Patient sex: M
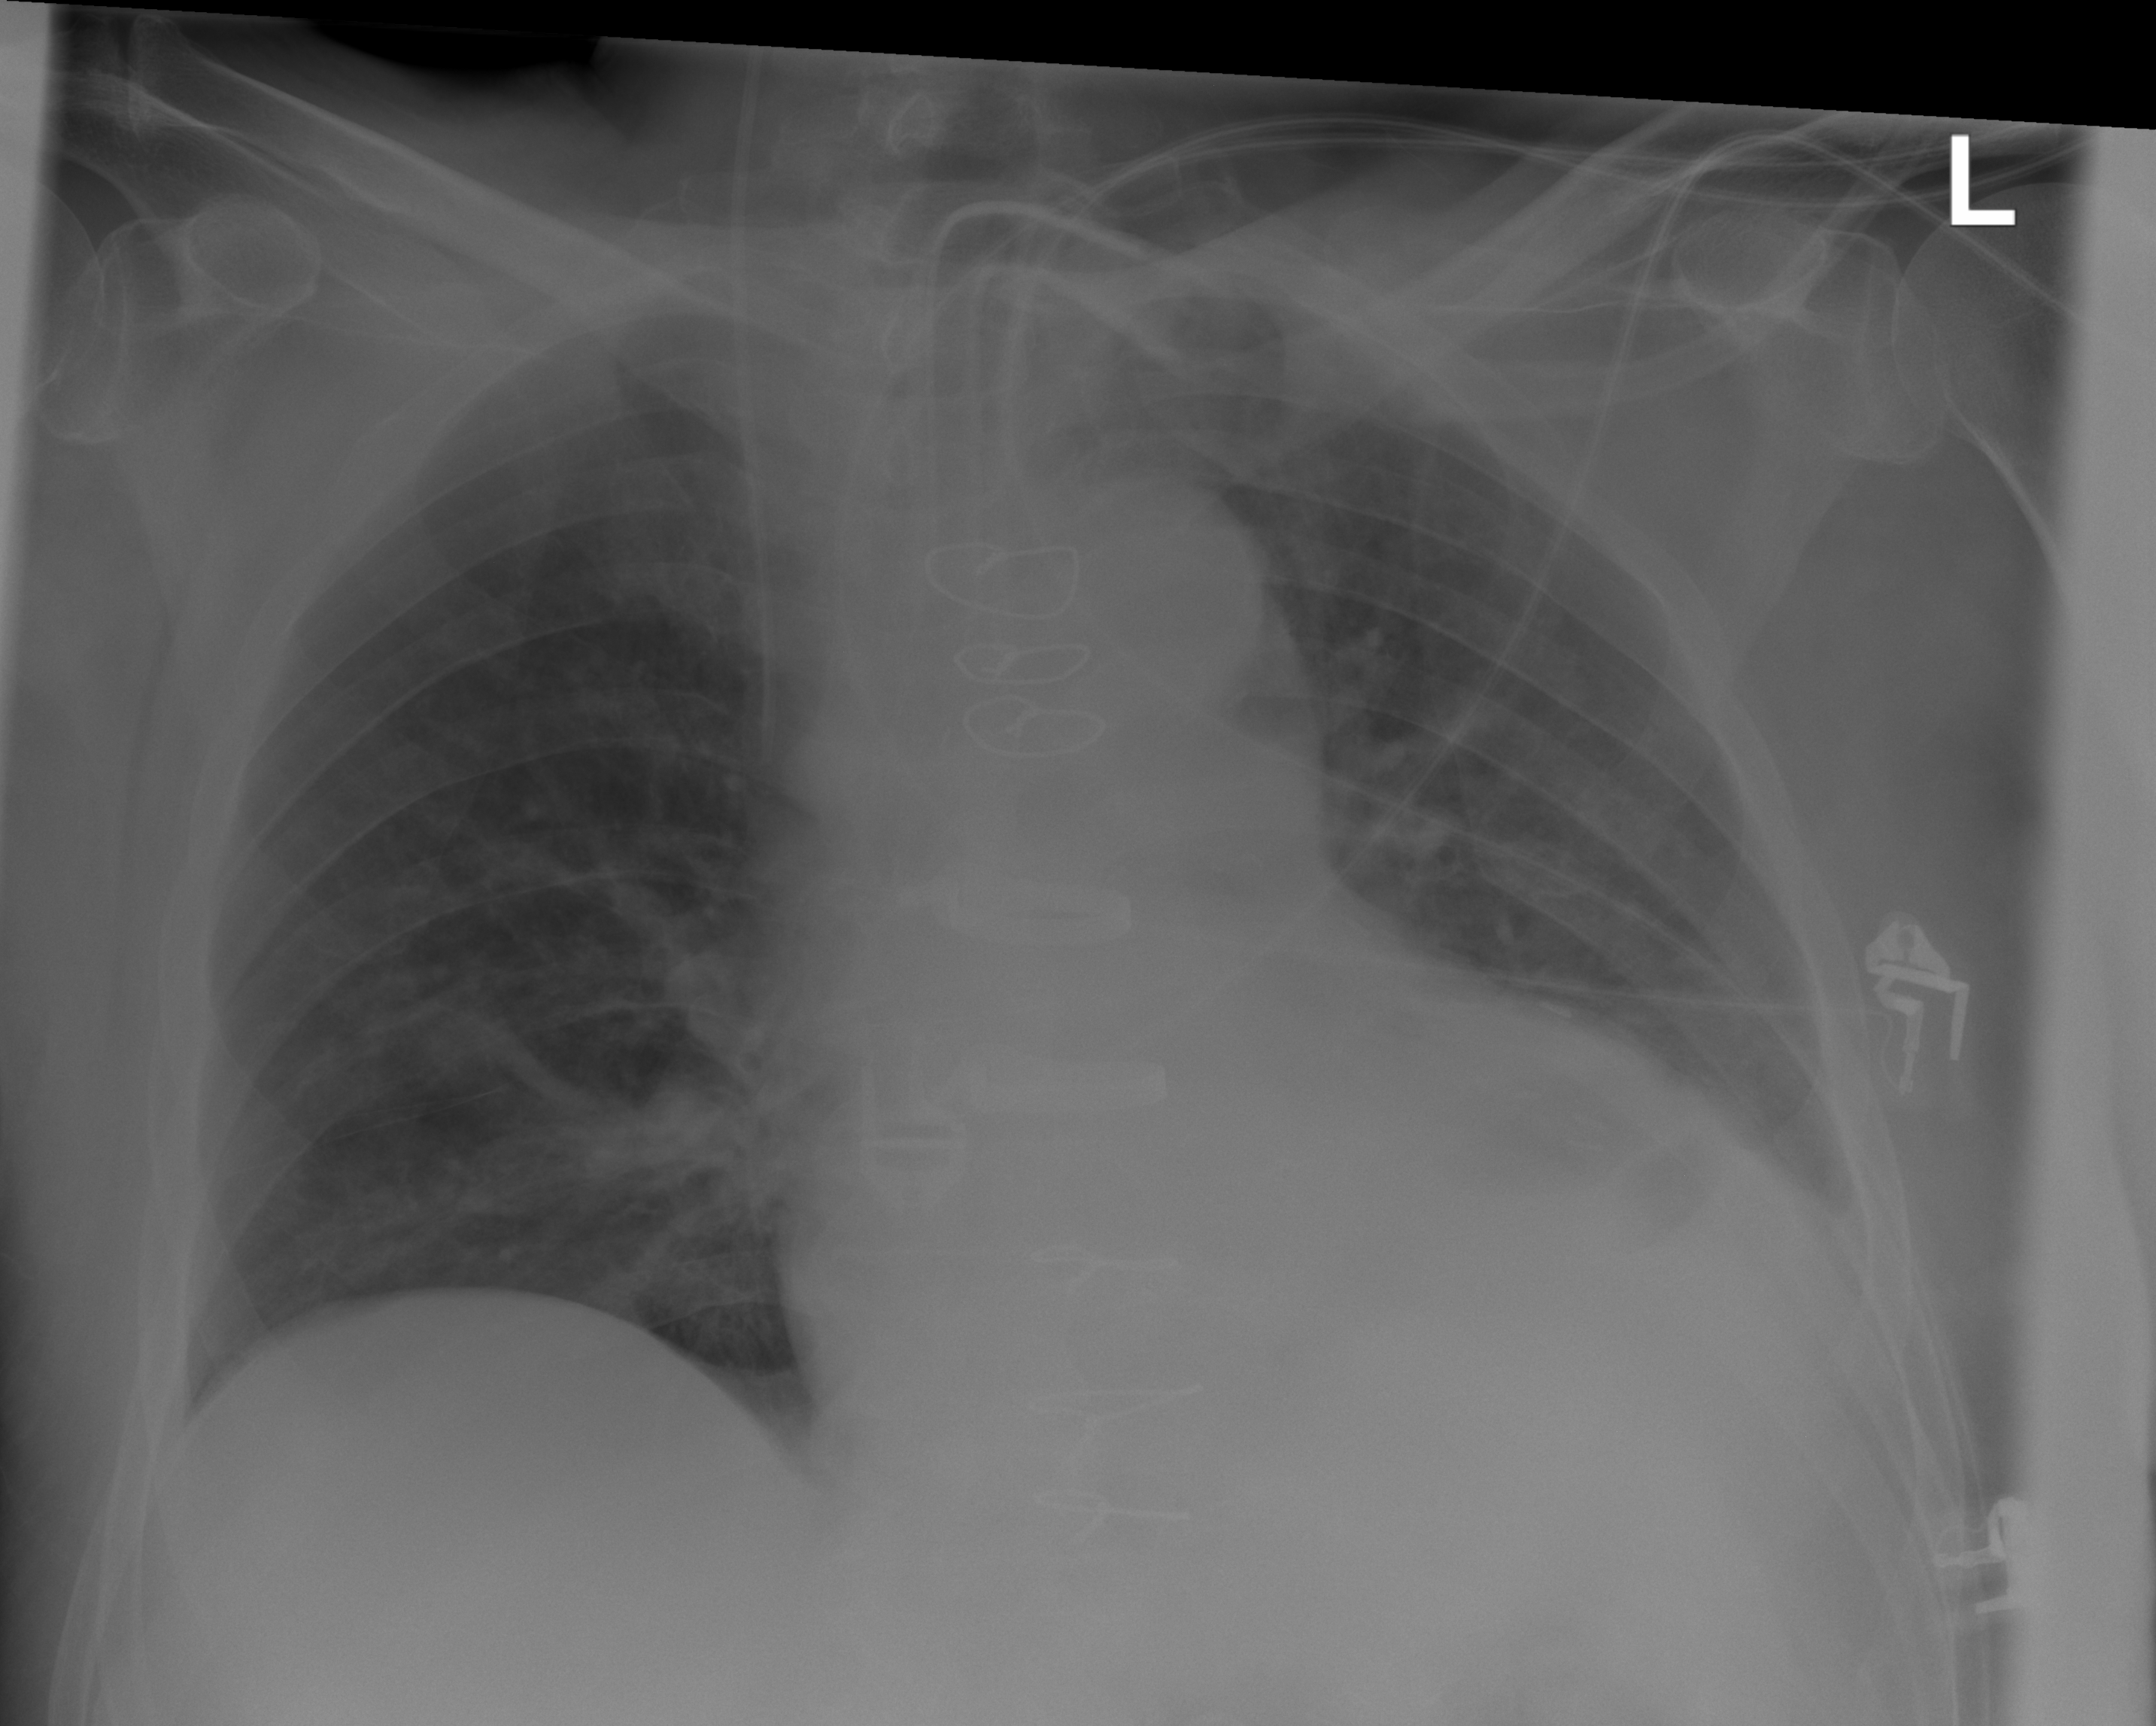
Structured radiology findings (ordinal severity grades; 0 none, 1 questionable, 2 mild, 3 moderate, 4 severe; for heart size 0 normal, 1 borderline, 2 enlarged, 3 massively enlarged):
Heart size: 2
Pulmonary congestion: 2
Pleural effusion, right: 0
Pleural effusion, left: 2
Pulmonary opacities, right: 0
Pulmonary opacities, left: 0
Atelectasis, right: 0
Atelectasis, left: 2